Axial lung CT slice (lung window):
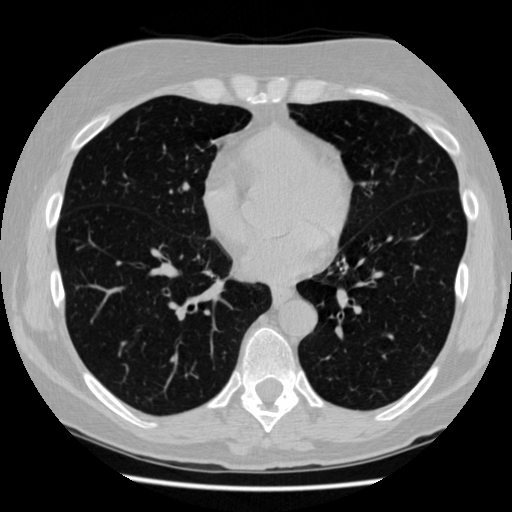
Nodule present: yes
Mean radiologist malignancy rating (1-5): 2